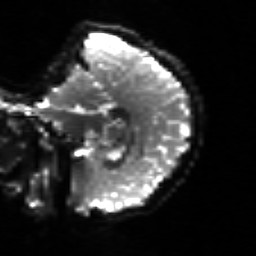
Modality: sbref
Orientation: sagittal
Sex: male
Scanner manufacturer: siemens
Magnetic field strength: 3 T
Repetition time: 5 s
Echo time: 0.071 s